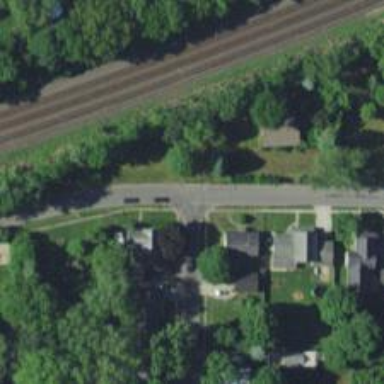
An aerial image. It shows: Road with stop sign.